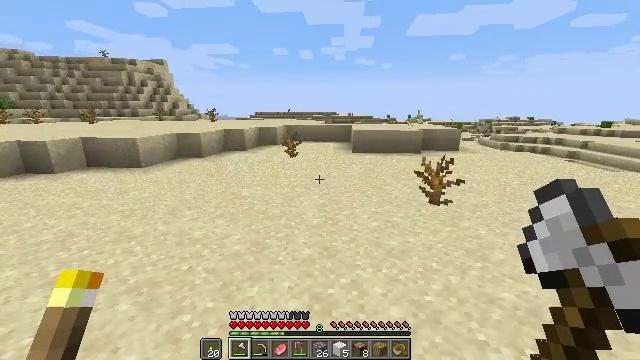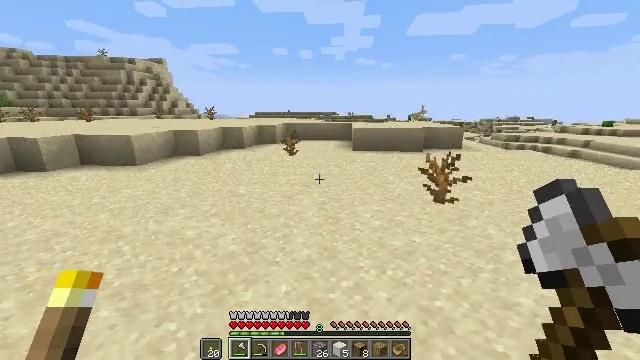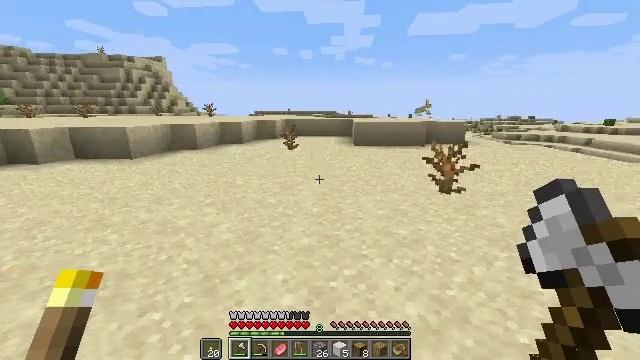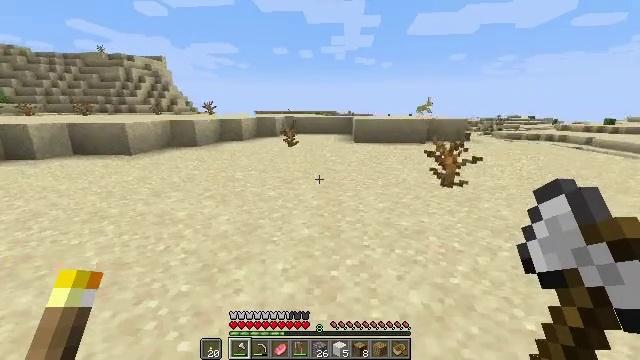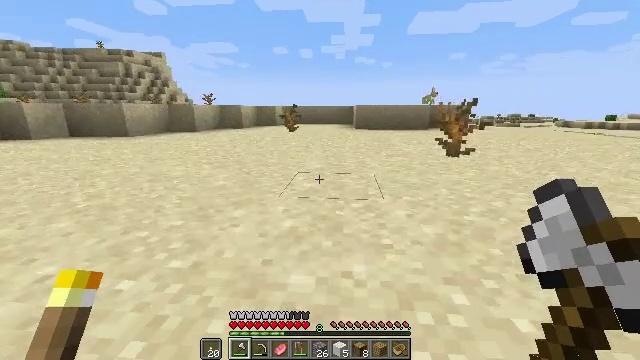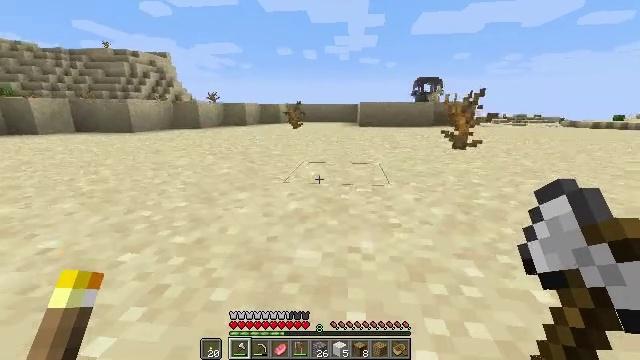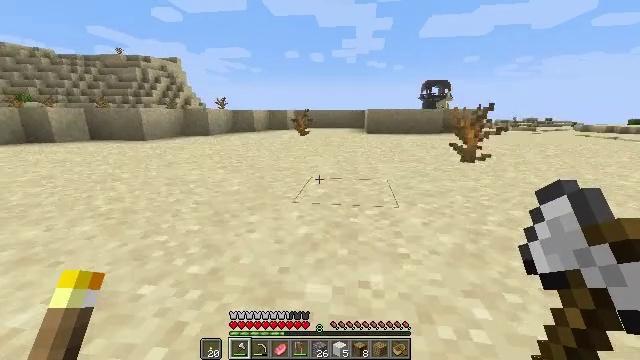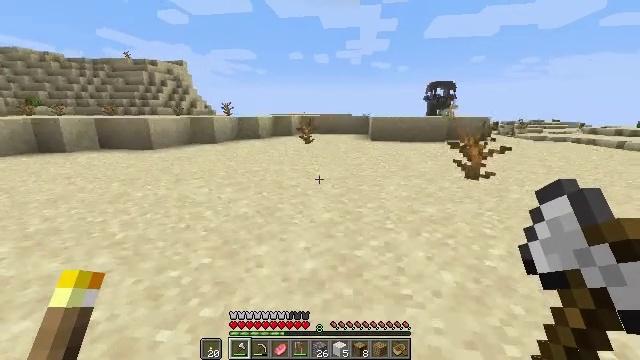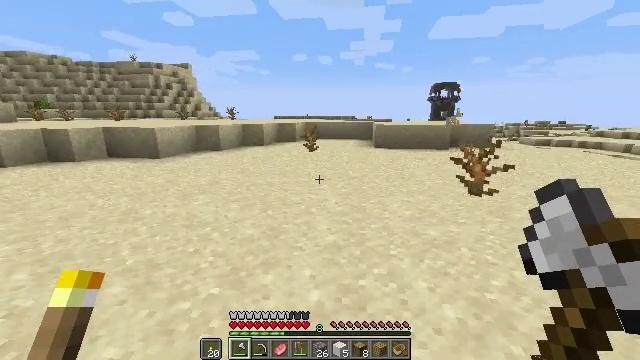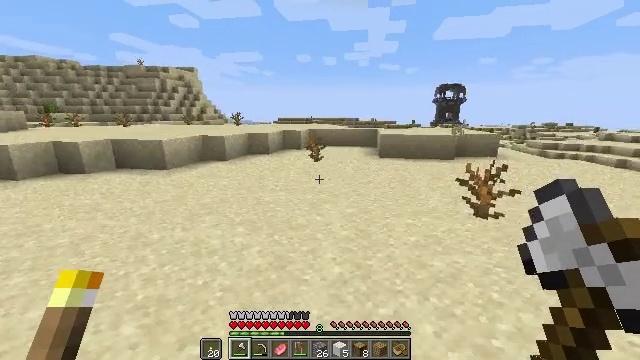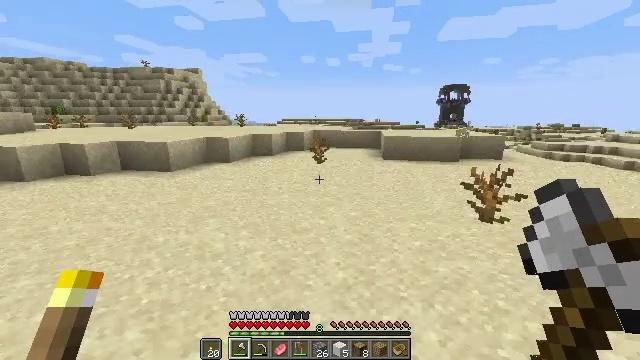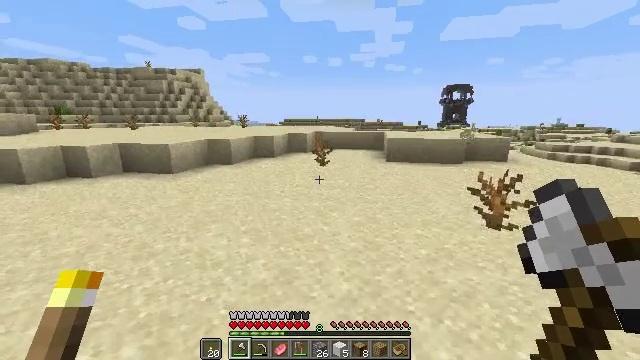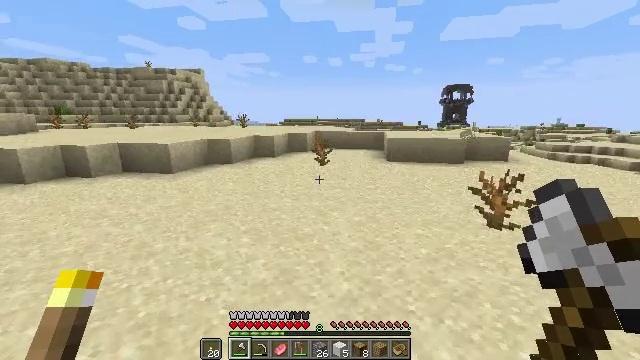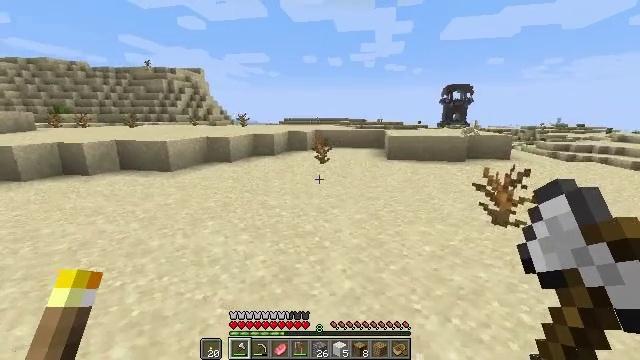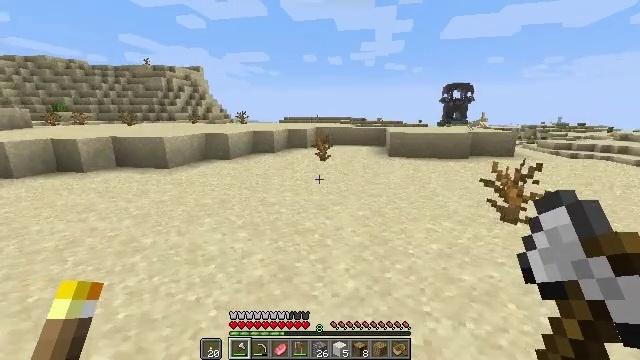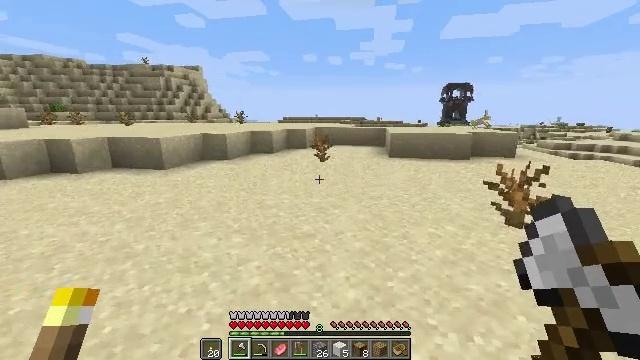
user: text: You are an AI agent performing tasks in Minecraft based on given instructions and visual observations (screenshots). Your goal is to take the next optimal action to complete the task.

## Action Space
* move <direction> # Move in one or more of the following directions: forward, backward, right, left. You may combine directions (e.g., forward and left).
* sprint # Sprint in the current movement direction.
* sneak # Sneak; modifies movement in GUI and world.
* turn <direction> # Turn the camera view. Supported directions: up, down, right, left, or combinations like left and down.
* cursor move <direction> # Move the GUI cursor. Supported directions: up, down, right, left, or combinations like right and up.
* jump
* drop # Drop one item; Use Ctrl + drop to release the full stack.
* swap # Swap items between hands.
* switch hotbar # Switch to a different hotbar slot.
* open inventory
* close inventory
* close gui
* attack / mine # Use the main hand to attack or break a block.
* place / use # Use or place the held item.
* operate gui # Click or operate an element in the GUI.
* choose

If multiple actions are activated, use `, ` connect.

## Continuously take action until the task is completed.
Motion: motion action
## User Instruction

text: Gather a dead bush.
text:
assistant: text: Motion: move forward, jump
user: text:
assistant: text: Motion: move forward, jump
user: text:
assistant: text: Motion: move forward, jump
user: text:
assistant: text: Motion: move forward, jump
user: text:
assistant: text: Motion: move forward, jump
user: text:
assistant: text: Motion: move forward, turn left, jump
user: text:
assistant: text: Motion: move forward, jump
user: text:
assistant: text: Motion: move forward, jump
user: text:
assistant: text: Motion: move forward
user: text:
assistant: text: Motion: move forward
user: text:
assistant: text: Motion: move forward
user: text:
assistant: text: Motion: move forward
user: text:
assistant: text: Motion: move forward
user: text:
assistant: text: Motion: move forward
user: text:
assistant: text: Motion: move forward
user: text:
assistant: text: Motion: move forward
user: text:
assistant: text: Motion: move forward
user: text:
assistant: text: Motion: move forward
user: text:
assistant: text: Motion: move forward
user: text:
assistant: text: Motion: move forward
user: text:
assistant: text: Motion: move forward
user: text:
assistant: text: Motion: move forward
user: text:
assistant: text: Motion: move forward
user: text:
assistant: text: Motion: move forward
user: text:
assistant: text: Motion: move forward
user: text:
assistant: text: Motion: move forward
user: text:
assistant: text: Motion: move forward
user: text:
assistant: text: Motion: move forward
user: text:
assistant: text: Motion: move forward
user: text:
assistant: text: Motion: move forward